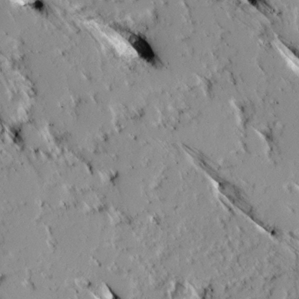
Label: non_frost